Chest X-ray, PA view. Patient: 52 years old, sex M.
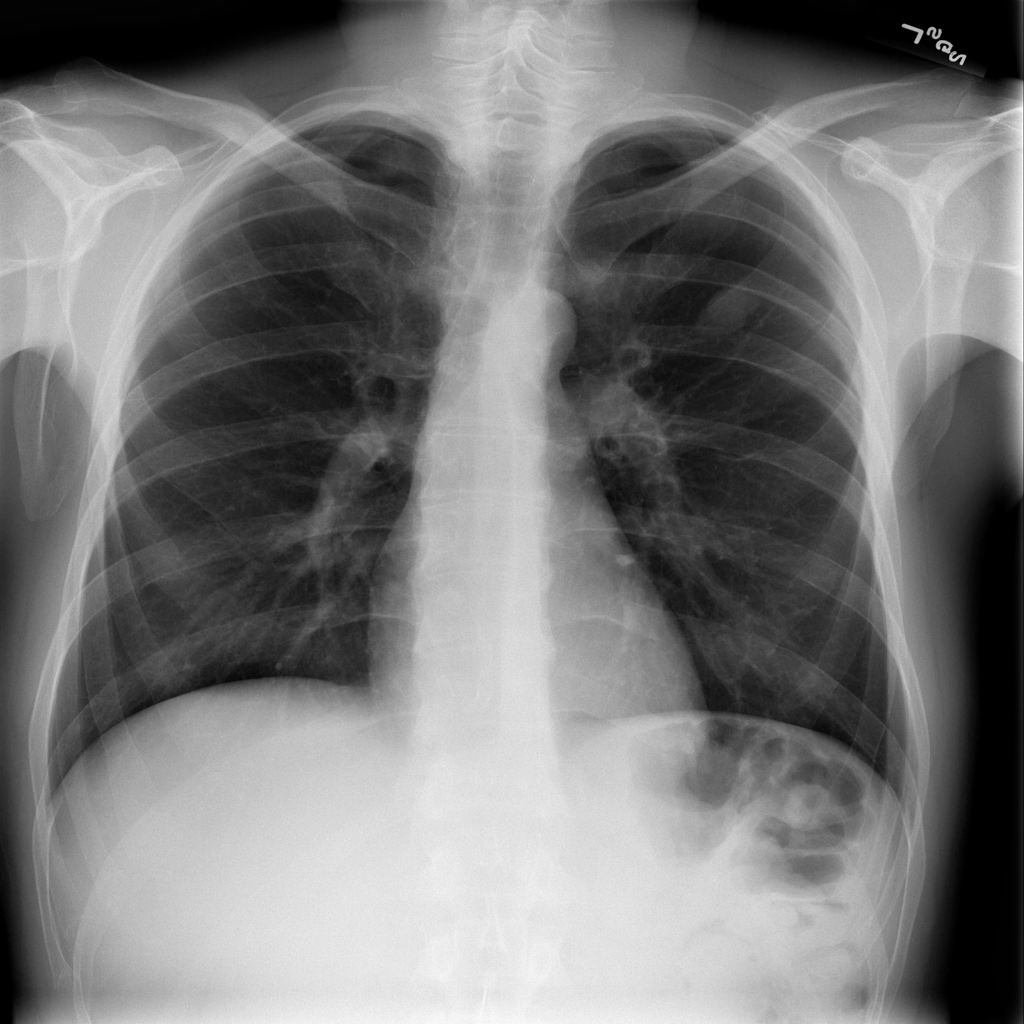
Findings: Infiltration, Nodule